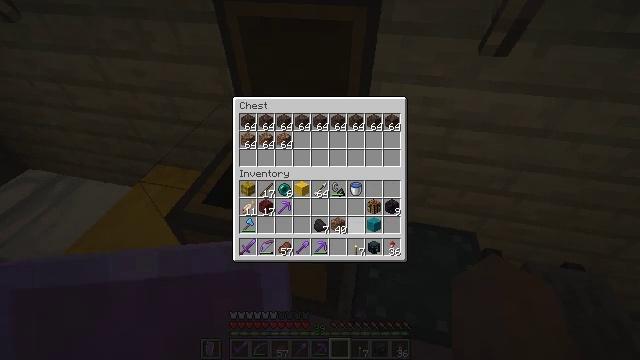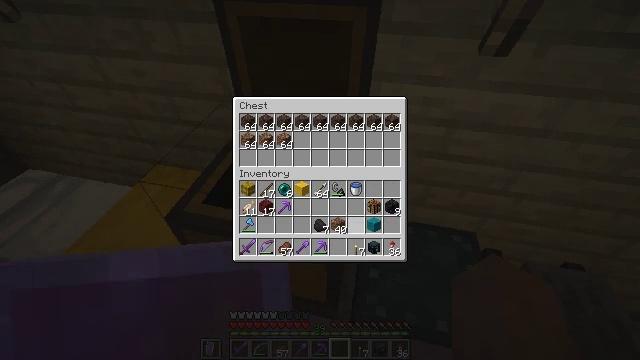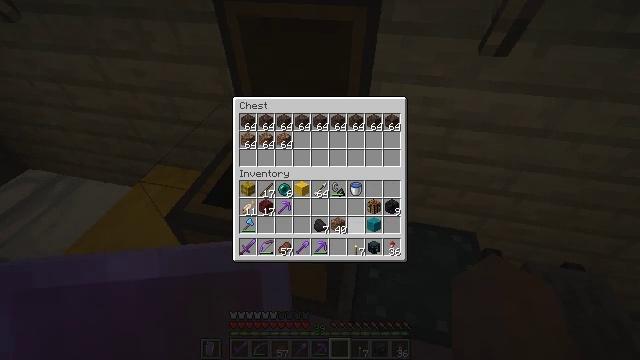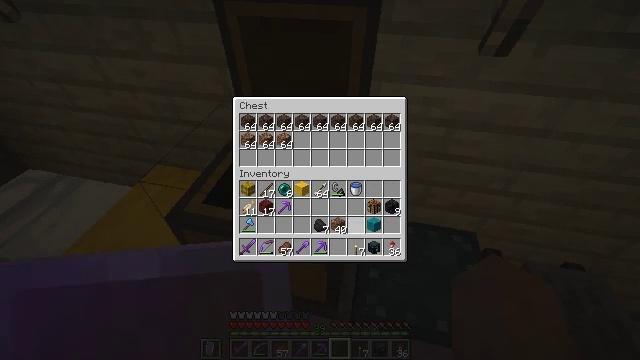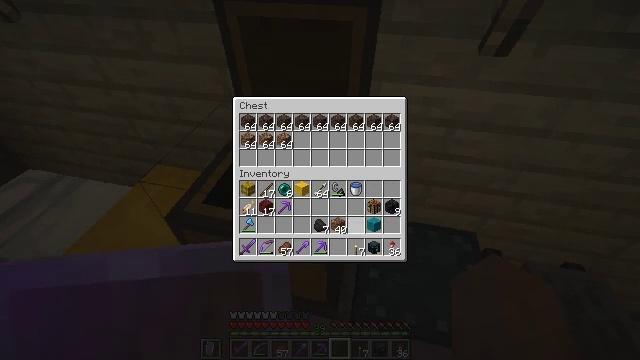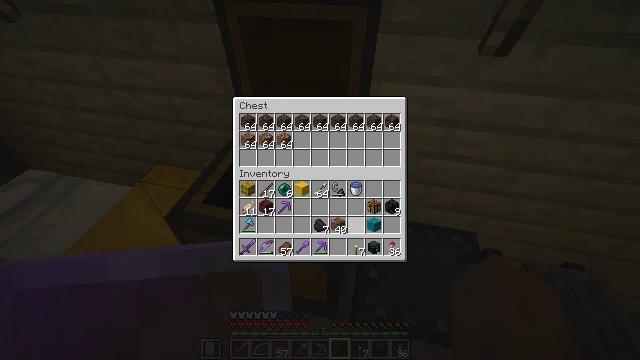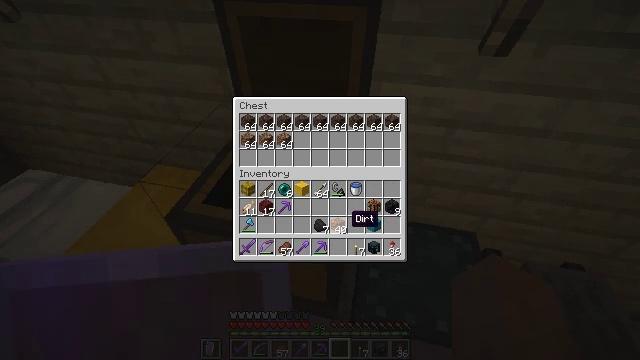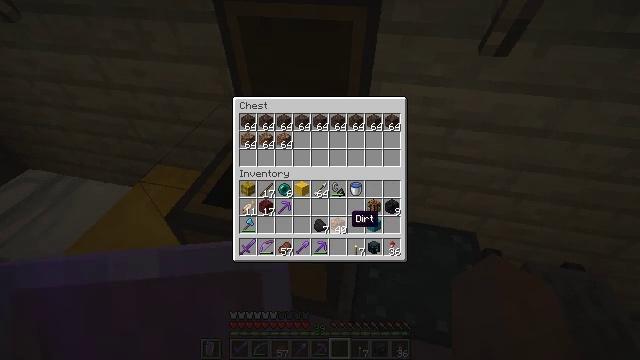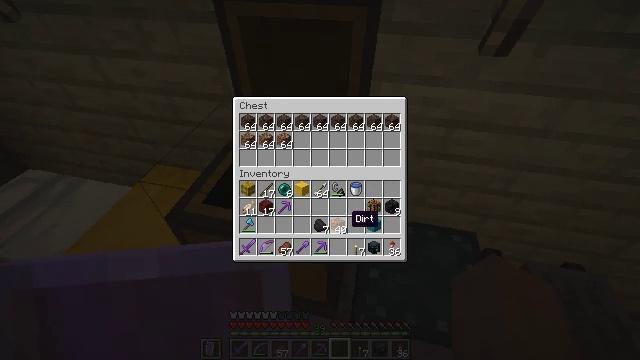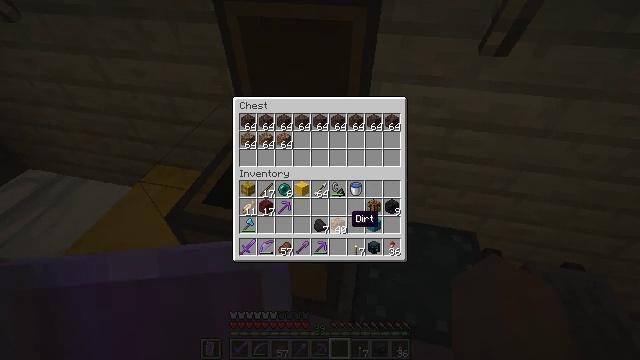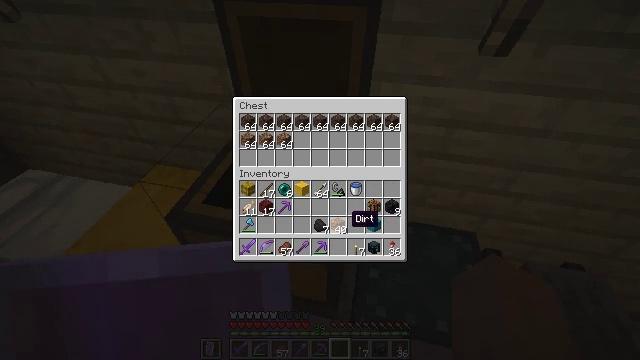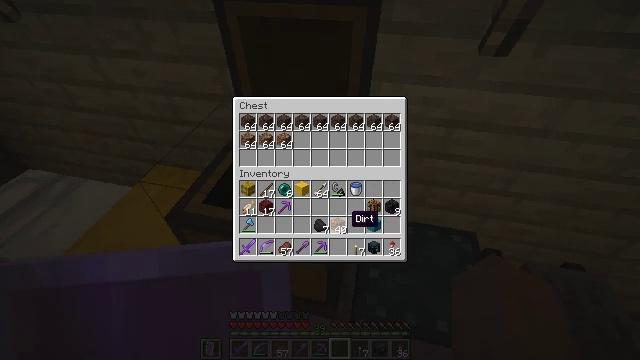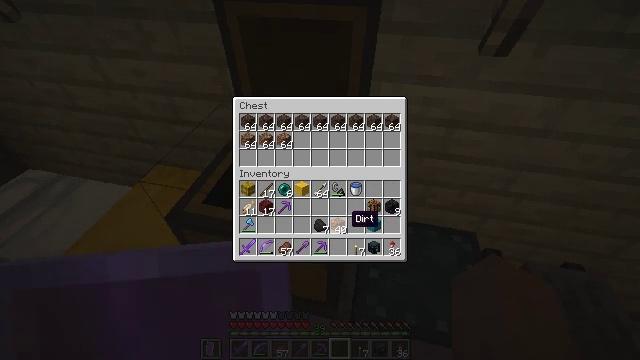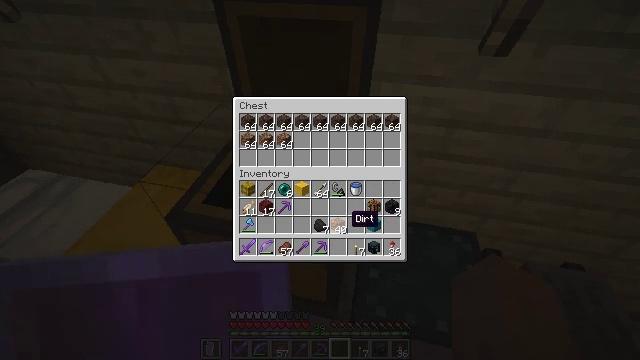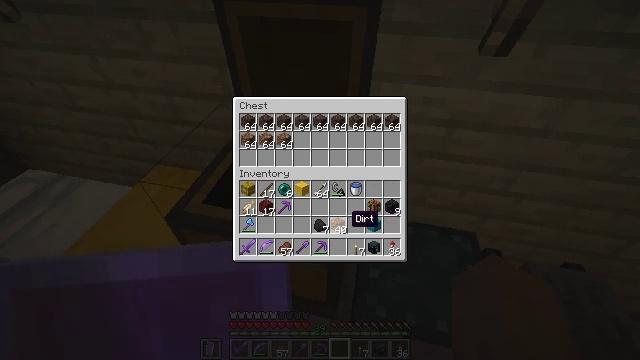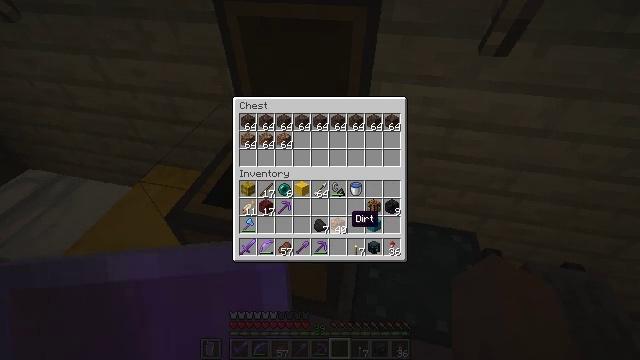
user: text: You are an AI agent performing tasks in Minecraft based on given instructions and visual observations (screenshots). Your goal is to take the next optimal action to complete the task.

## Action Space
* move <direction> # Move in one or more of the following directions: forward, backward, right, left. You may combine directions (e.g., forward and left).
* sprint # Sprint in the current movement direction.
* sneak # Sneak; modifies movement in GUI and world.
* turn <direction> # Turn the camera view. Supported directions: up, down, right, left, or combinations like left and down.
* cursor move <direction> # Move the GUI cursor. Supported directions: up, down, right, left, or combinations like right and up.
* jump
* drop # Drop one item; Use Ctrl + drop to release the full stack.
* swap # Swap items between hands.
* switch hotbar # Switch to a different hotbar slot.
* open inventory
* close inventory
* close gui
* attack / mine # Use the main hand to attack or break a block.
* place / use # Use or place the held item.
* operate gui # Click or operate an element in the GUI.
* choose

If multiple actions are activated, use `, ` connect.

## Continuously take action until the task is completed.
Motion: motion action
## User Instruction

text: Make glass by using sand in a furnace.
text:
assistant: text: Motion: sneak
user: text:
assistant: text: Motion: sneak
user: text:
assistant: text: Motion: sneak
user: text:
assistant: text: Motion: sneak
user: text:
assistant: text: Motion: sneak
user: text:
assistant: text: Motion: sneak
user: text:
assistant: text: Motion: sneak
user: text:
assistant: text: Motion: sneak
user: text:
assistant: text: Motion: sneak
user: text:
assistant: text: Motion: sneak
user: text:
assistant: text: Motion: sneak
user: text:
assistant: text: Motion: sneak
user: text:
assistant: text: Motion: sneak
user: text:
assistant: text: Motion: sneak
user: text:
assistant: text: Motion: sneak
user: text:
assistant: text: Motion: sneak
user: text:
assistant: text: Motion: sneak, attack / mine
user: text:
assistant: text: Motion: sneak, attack / mine
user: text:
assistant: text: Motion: sneak, attack / mine
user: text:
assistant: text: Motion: sneak
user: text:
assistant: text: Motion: sneak
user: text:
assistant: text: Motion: sneak
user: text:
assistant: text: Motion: sneak
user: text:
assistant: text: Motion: no_op
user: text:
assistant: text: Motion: no_op
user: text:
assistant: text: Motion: no_op
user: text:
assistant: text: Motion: no_op
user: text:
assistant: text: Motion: no_op
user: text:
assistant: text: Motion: no_op
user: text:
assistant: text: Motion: no_op